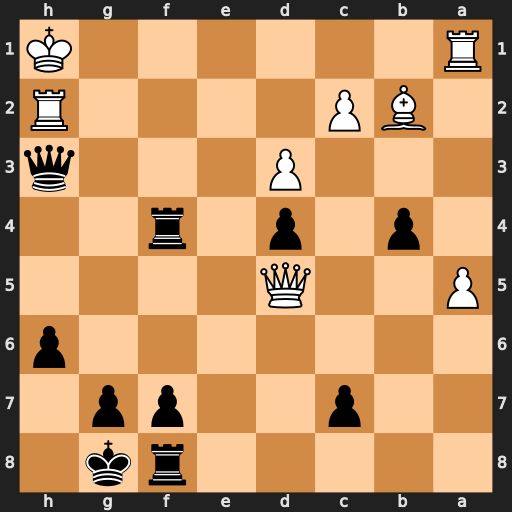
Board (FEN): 5rk1/2p2pp1/7p/P2Q4/1p1p1r2/3P3q/1BP4R/R6K
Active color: b
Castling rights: -
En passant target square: -
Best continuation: Rf1+ Rxf1 Qxf1#